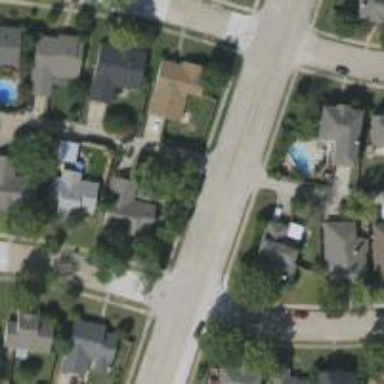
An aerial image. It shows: Alley classified as service road.